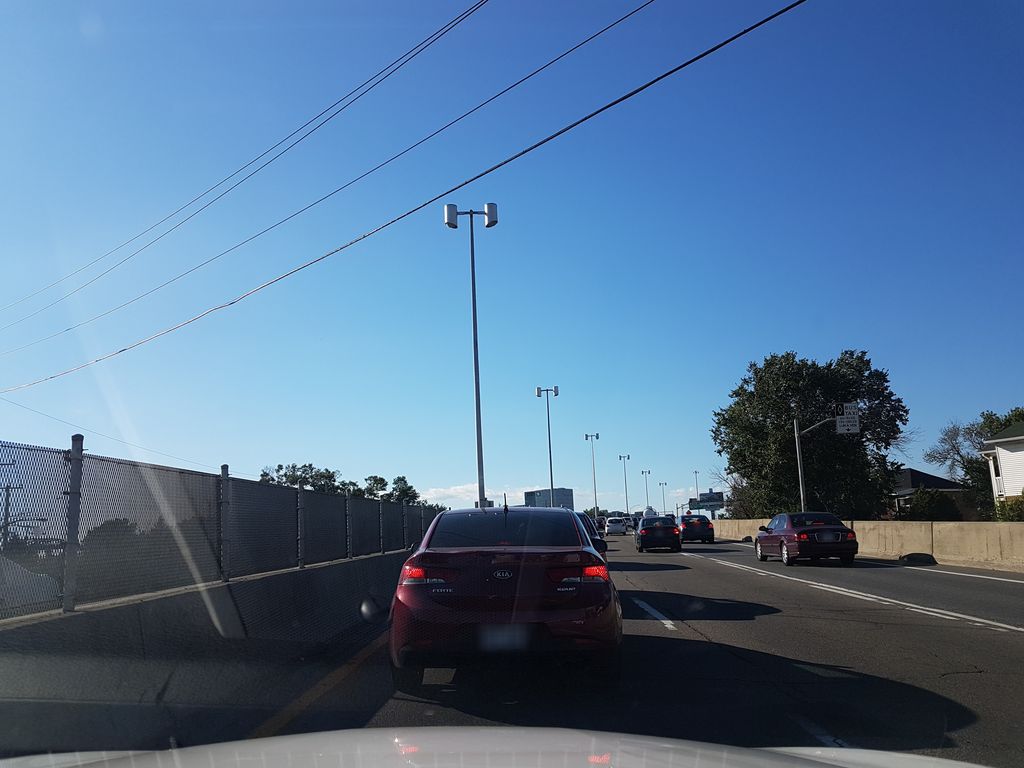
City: montreal